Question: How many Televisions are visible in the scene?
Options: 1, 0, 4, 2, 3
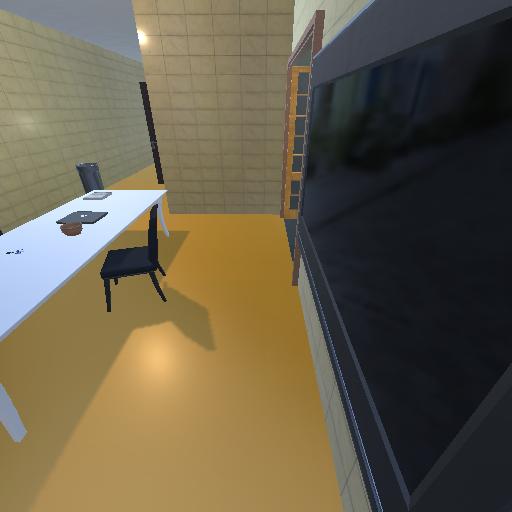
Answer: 1